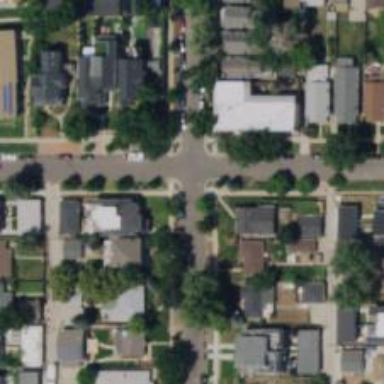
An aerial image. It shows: Residential road with separate sidewalk.